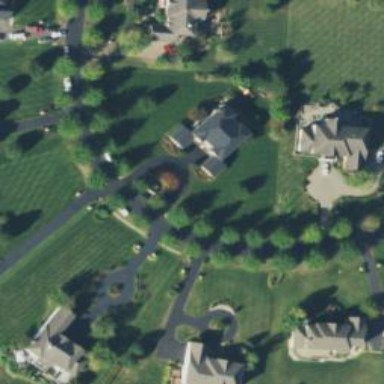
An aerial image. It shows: Residential road leading to gated community.